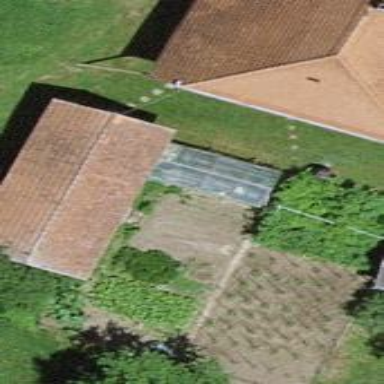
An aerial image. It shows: Rural barn.